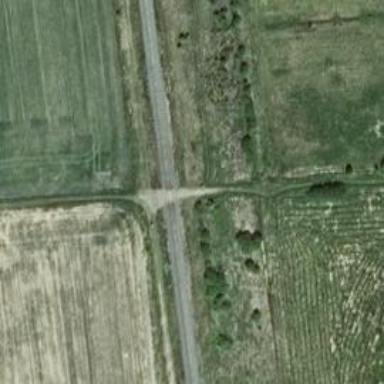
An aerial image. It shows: Level crossing with saltire marking.